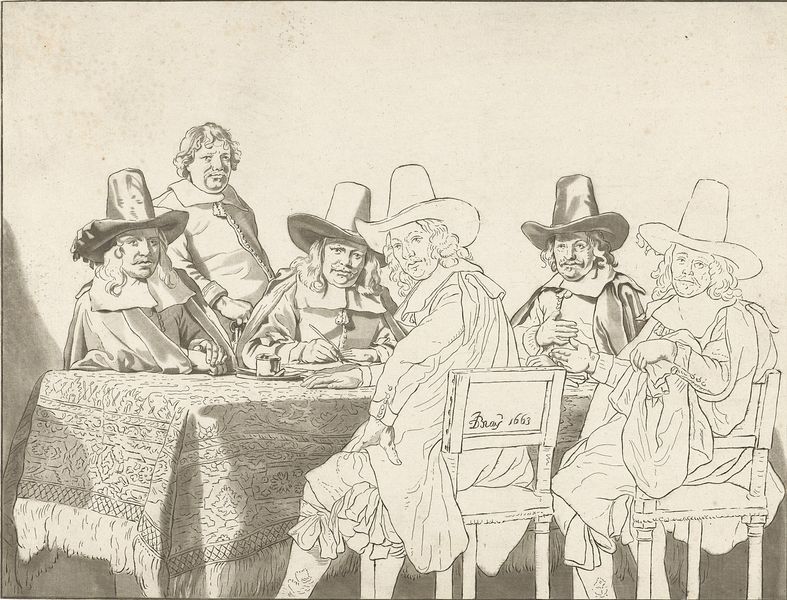
Titel: Regenten van het weeshuis te Haarlem
Künstler: Cornelis Ploos van Amstel
Standort: Amsterdam
Institution: Rijksmuseum
Schlagwörter: manteau, chapeau, chaise, gravure, dessin, cape, plume, table, tasse, the, hommes, chapeaux, nappe, 1663, cappe